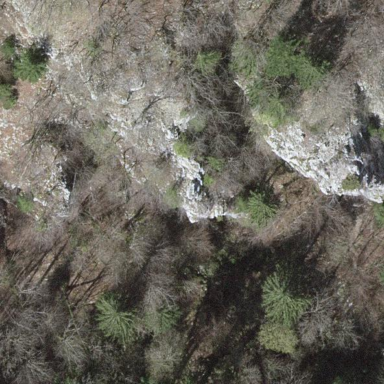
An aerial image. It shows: Landscape dominated by bare rock.